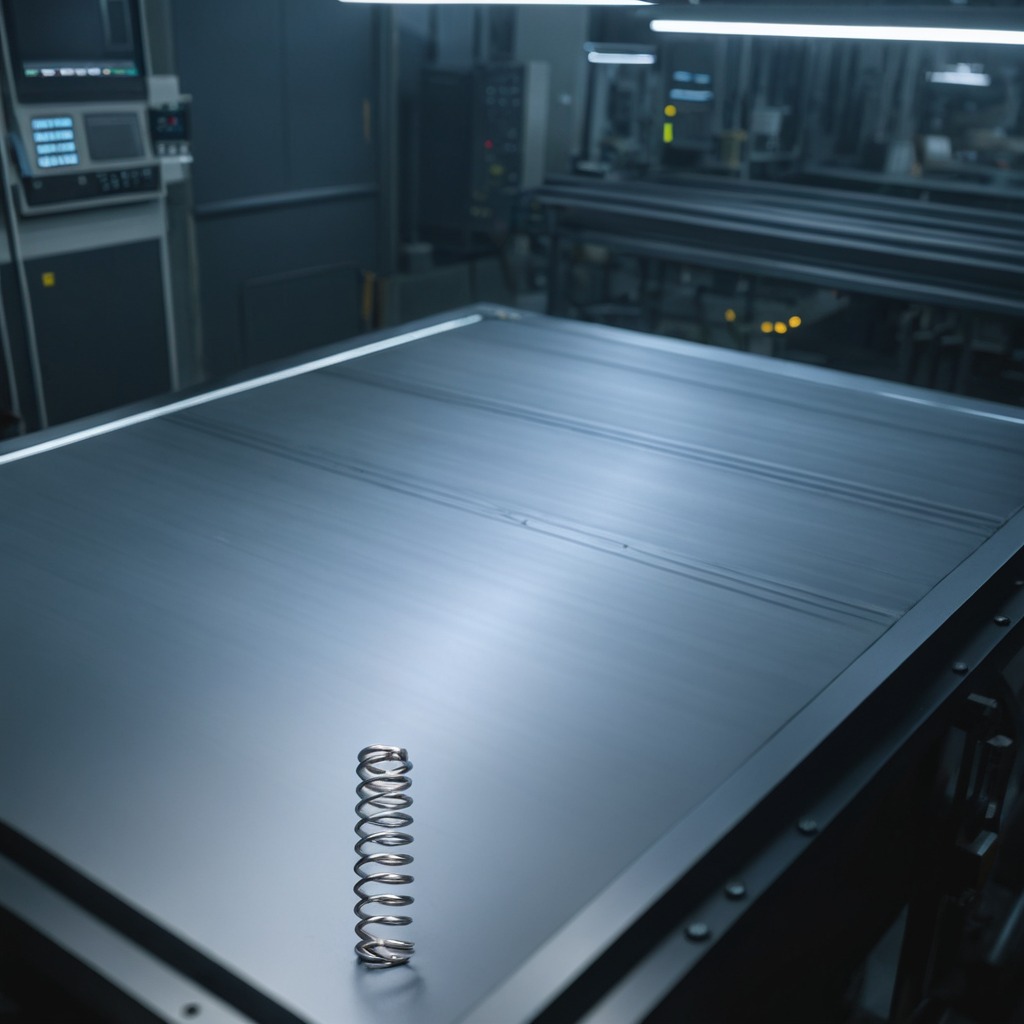
A coiled metal spring is lying on the metal table in a machine shop under fluorescent lights.